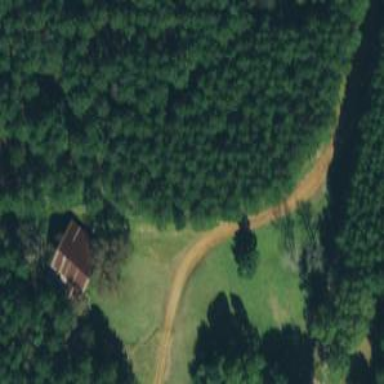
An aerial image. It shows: Residential road.